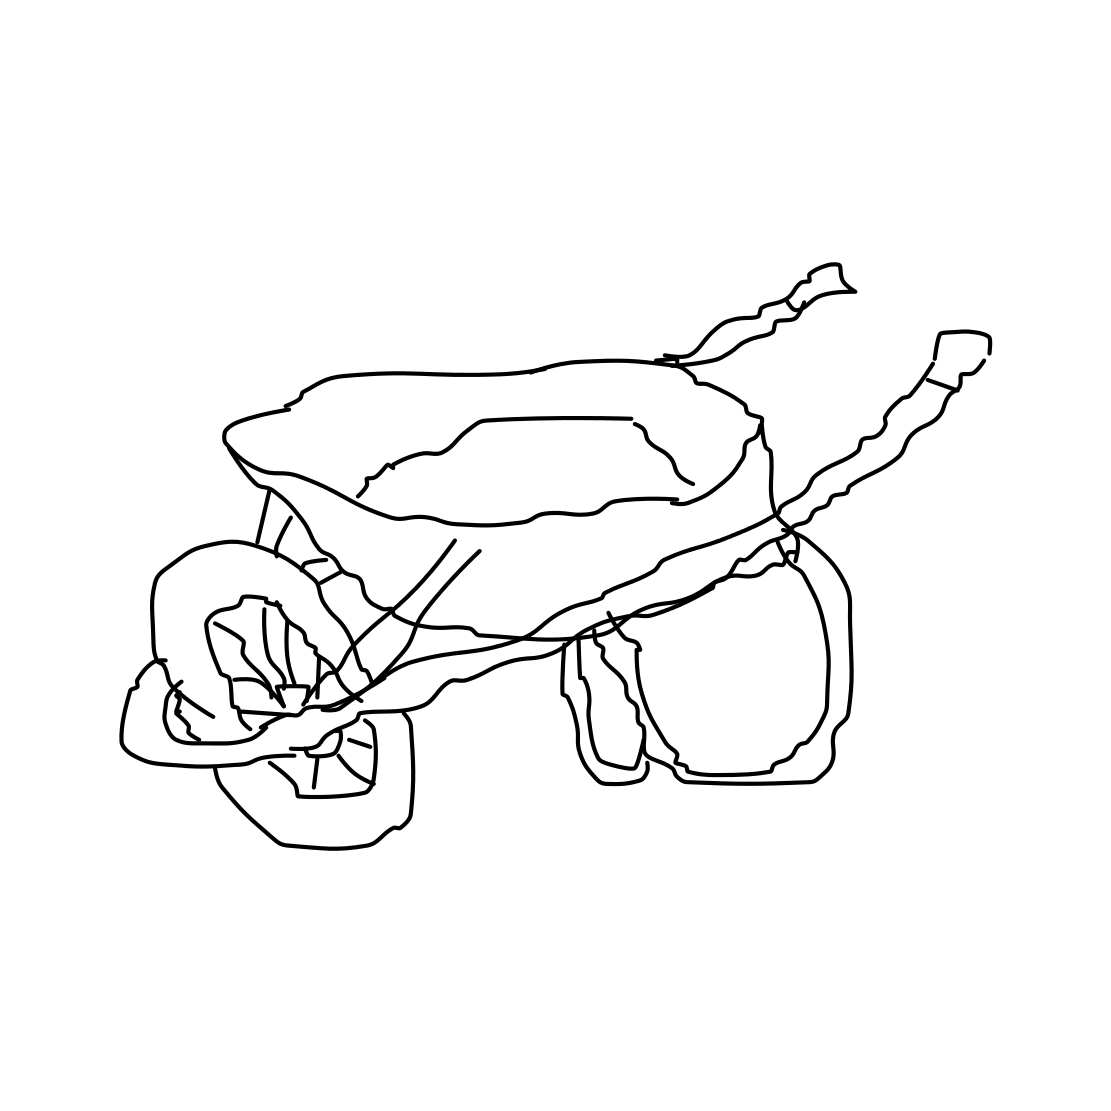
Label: wheelbarrow